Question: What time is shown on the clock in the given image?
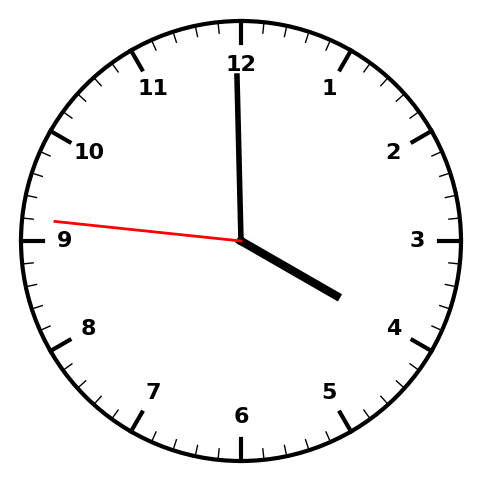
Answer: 03:59:46